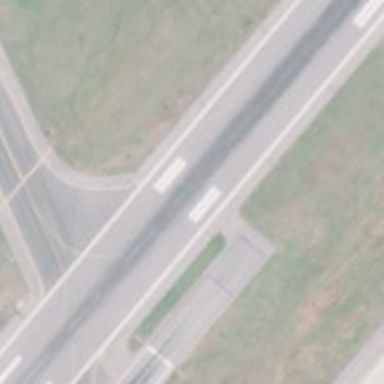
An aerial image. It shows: Image of taxiway at airport.